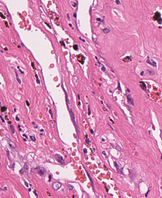
Tumor epithelial tissue: no
Tumor-associated stroma tissue: yes
Normal tissue: no